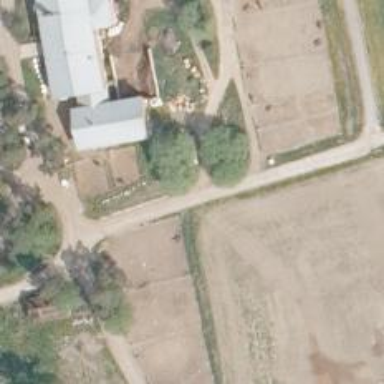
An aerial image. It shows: Equestrian sport facility.